Question: im trying to add a (+) icon on right of navigation bar in android, and then launch a new intent when clicked, but i can't seem to make it work, it's showing me the left icon to open/close the drawer, but the right icon is nowhere to be found.
Can anyone give me a hand on why its not working? im loosing my mind here...
The navigation bar looks like this, there's enough room for the right side

ActivityHome.java
'''
package com.roneskinder.x111.activity.fragment;
import java.util.ArrayList;
import android.app.Dialog;
import android.content.ActivityNotFoundException;
import android.content.Context;
import android.content.DialogInterface;
import android.content.DialogInterface.OnDismissListener;
import android.content.DialogInterface.OnKeyListener;
import android.content.Intent;
import android.content.pm.PackageInfo;
import android.content.pm.PackageManager.NameNotFoundException;
import android.content.res.Configuration;
import android.content.res.Resources;
import android.content.res.TypedArray;
import android.graphics.drawable.ColorDrawable;
import android.net.Uri;
import android.os.Bundle;
import android.support.v4.app.ActionBarDrawerToggle;
import android.support.v4.app.Fragment;
import android.support.v4.app.FragmentManager;
import android.support.v4.widget.DrawerLayout;
import android.support.v7.app.ActionBarActivity;
import android.util.Log;
import android.view.KeyEvent;
import android.view.LayoutInflater;
import android.view.Menu;
import android.view.MenuInflater;
import android.view.MenuItem;
import android.view.View;
import android.view.View.OnClickListener;
import android.widget.AdapterView;
import android.widget.Button;
import android.widget.EditText;
import android.widget.ListView;
import android.widget.RelativeLayout;
import android.widget.TextView;
import com.roneskinder.x111.PagerSlidingTabStrip;
import com.roneskinder.x111.R;
import com.roneskinder.x111.adapter.MenuAdapter;
import com.roneskinder.x111.config.AppConfig;
import com.roneskinder.x111.manager.ResourcesContentManager;
import com.roneskinder.x111.model.NavDrawerItem;
import com.roneskinder.x111.util.AppUtils;
public class ActivityHome extends ActionBarActivity {
private Context mContext;
DrawerLayout mDrawerLayout;
private ListView mDrawerList;
private CharSequence mDrawerTitle;
private CharSequence mTitle;
private String[] navMenuTitles;
private FragmentManager mFragmentManager;
private Fragment mFragment;
private ActionBarDrawerToggle mDrawerToggle;
private TypedArray navMenuIcons;
private ArrayList<NavDrawerItem> mNavDrawerItems;
private MenuAdapter menuAdapter;
private Dialog mCustomDialog;
private RelativeLayout mAdsView;
protected static String TAG = ActivityHome.class.toString();
protected static EditText nameList;
@Override
protected void onCreate(Bundle savedInstanceState) {
super.onCreate(savedInstanceState);
setContentView(R.layout.activity_main);
mContext = ActivityHome.this;
showNavigationSlider();
if (savedInstanceState == null) {
selectItem(0);
}
// Init Ads
// initAds();
}
@Override
protected void onResume() {
super.onResume();
setTheme();
}
/**
* Method to show navigation drawer
*/
private void showNavigationSlider() {
if (mDrawerLayout == null) {
// enable ActionBar app icon to behave as action to toggle nav drawer
getActionBar().setDisplayHomeAsUpEnabled(true);
getActionBar().setHomeButtonEnabled(true);
mTitle = mDrawerTitle = getTitle();
navMenuTitles = getResources().getStringArray(
R.array.nav_drawer_items);
navMenuIcons = getResources().obtainTypedArray(
R.array.nav_drawer_icons);
mDrawerLayout = (DrawerLayout) findViewById(R.id.drawer_layout);
mDrawerList = (ListView) findViewById(R.id.left_drawer);
mNavDrawerItems = new ArrayList<NavDrawerItem>();
mNavDrawerItems.add(new NavDrawerItem(navMenuTitles[0],
navMenuIcons.getResourceId(0, -1)));
mNavDrawerItems.add(new NavDrawerItem(navMenuTitles[1],
navMenuIcons.getResourceId(1, -1)));
mNavDrawerItems.add(new NavDrawerItem(navMenuTitles[2],
navMenuIcons.getResourceId(2, -1)));
mNavDrawerItems.add(new NavDrawerItem(navMenuTitles[3],
navMenuIcons.getResourceId(3, -1)));
mNavDrawerItems.add(new NavDrawerItem(navMenuTitles[4],
navMenuIcons.getResourceId(4, -1)));
mNavDrawerItems.add(new NavDrawerItem(navMenuTitles[5],
navMenuIcons.getResourceId(5, -1)));
mNavDrawerItems.add(new NavDrawerItem(navMenuTitles[6],
navMenuIcons.getResourceId(6, -1)));
navMenuIcons.recycle();
mDrawerList.setOnItemClickListener(new SlideMenuClickListener());
menuAdapter = new MenuAdapter(ActivityHome.this);
menuAdapter.setList(mNavDrawerItems);
mDrawerList.setAdapter(menuAdapter);
mDrawerToggle = new ActionBarDrawerToggle
(
this, /* host Activity */
mDrawerLayout, /* DrawerLayout object */
R.drawable.ic_drawer, /* nav drawer image to replace 'Up' caret */
R.string.app_name, /* "open drawer" description for accessibility */
R.string.app_name /* "close drawer" description for accessibility */
) {
public void onDrawerClosed(View view) {
getActionBar().setTitle(mTitle);
invalidateOptionsMenu();
}
public void onDrawerOpened(View drawerView) {
getActionBar().setTitle(mDrawerTitle);
invalidateOptionsMenu();
}
};
mDrawerLayout.setDrawerListener(mDrawerToggle);
}
}
@Override
public void setTitle(CharSequence title) {
mTitle = title;
getActionBar().setTitle(mTitle);
}
/**
* When using the ActionBarDrawerToggle, you must call it during
* onPostCreate() and onConfigurationChanged()...
*/
@Override
protected void onPostCreate(Bundle savedInstanceState) {
super.onPostCreate(savedInstanceState);
mDrawerToggle.syncState();
setTheme();
}
@Override
public void onConfigurationChanged(Configuration newConfig) {
super.onConfigurationChanged(newConfig);
mDrawerToggle.onConfigurationChanged(newConfig);
}
@Override
public boolean onCreateOptionsMenu(Menu menu) {
// Here im inflating my menu options
MenuInflater inflater = getMenuInflater();
inflater.inflate(R.menu.new_list, menu);
return super.onCreateOptionsMenu(menu);
}
/* Called whenever we call invalidateOptionsMenu() */
@Override
public boolean onPrepareOptionsMenu(Menu menu) {
// If the nav drawer is open, hide action items related to the content view
boolean drawerOpen = mDrawerLayout.isDrawerOpen(mDrawerList);
// here im setting its visibility to true/false depending on the drawer position
menu.findItem(R.id.action_new_list).setVisible(!drawerOpen);
return super.onPrepareOptionsMenu(menu);
}
@Override
public boolean onOptionsItemSelected(MenuItem item) {
switch (item.getItemId()) {
case android.R.id.home: {
if (mDrawerLayout.isDrawerOpen(mDrawerList)) {
mDrawerLayout.closeDrawer(mDrawerList);
} else {
mDrawerLayout.openDrawer(mDrawerList);
}
break;
}
// here im adding a click event in the button
case R.id.action_new_list:
aboutClicked();
return true;
}
return super.onOptionsItemSelected(item);
}
/**
* Slide menu item click listener
* */
private class SlideMenuClickListener implements
ListView.OnItemClickListener {
@Override
public void onItemClick(AdapterView<?> parent, View view, int position,
long id) {
onItemClickListerner(position);
}
}
/**
* Display selected navigation drawer list item
* */
private void onItemClickListerner(int position) {
Intent intent = null;
switch (position) {
case 0:
//intent = new Intent(mContext, ActivitySettings.class);
//startActivity(intent);
mDrawerLayout.closeDrawers();
break;
case 1:
//intent = new Intent(mContext, ActivityTheme.class);
//startActivity(intent);
mDrawerLayout.closeDrawers();
break;
case 2:
//updateClicked();
mDrawerLayout.closeDrawers();
break;
case 3:
//moreAppClicked();
mDrawerLayout.closeDrawers();
break;
case 4:
//shareClicked(getString(R.string.share_subject),TabsApplication.getAppUrl());
mDrawerLayout.closeDrawers();
break;
case 5:
//rateAppClicked();
mDrawerLayout.closeDrawers();
break;
case 6:
newListClicked();
mDrawerLayout.closeDrawers();
break;
}
}
/**
* Method to check for updated app.
*/
private void updateClicked() {
try {
startActivity(new Intent(Intent.ACTION_VIEW,
Uri.parse("market://details?id="
+ mContext.getPackageName())));
} catch (ActivityNotFoundException anfe) {
startActivity(new Intent(Intent.ACTION_VIEW,
Uri.parse("http://play.google.com/store/apps/details?id="
+ mContext.getPackageName())));
}
}
/**
* Method to rate the app.
*/
private void rateAppClicked() {
try {
startActivity(new Intent(Intent.ACTION_VIEW,
Uri.parse("market://details?id="
+ mContext.getPackageName())));
} catch (ActivityNotFoundException anfe) {
startActivity(new Intent(Intent.ACTION_VIEW,
Uri.parse("http://play.google.com/store/apps/details?id="
+ mContext.getPackageName())));
}
}
/**
* Method to share app via different available share apps
*/
private void shareClicked(String subject, String text) {
Intent intent = new Intent(Intent.ACTION_SEND);
intent.setType("text/plain");
intent.putExtra(Intent.EXTRA_SUBJECT, subject);
intent.putExtra(Intent.EXTRA_TEXT, text);
startActivity(Intent.createChooser(intent,
getString(R.string.share_via)));
}
/**
* Method to Show more apps from Developer
*/
private void moreAppClicked() {
try {
startActivity(new Intent(Intent.ACTION_VIEW, Uri.parse(String
.format("market://search?q=pub:%s",
AppConfig.PLAYSTORE_ACCOUNT_NAME))));
} catch (ActivityNotFoundException anfe) {
startActivity(new Intent(
Intent.ACTION_VIEW,
Uri.parse(String
.format("https://play.google.com/store/apps/developer?id=%s&hl=en",
AppConfig.PLAYSTORE_ACCOUNT_NAME))));
}
}
/**
* Method to show about
*/
private void aboutClicked() {
try {
String appname = null;
appname = getString(R.string.app_name_message) + " "
+ getString(R.string.app_name) + "" + "
";
String appversion = getString(R.string.app_version)
+ " "
+ mContext.getPackageManager().getPackageInfo(
mContext.getPackageName(),
PackageInfo.CONTENTS_FILE_DESCRIPTOR).versionCode
+ "
";
String name = getString(R.string.response_message);
showAboutCustomDialog(getString(R.string.about), appname
+ appversion + name, getString(R.string.ok),
getString(R.string.cancel), true);
} catch (NameNotFoundException ex) {
ex.printStackTrace();
}
}
/**
* Method to show custom dialog.
*
* @param title
* @param message
* @param okText
* @param cancelText
* @param singleButtonEnabled
*/
private void showAboutCustomDialog(String title, String message,
String okText, String cancelText, boolean singleButtonEnabled) {
LayoutInflater inflater = (LayoutInflater) mContext
.getSystemService(Context.LAYOUT_INFLATER_SERVICE);
View dialogView = inflater.inflate(R.layout.about_dialog_view, null);
RelativeLayout titlebarView = (RelativeLayout) dialogView
.findViewById(R.id.title_bar_view);
titlebarView.setBackgroundColor(ResourcesContentManager.getInstance()
.getTitleBarColor(mContext, -1));
Button okButton = (Button) dialogView.findViewById(R.id.ok_button);
Button cancelButton = (Button) dialogView
.findViewById(R.id.cancel_button);
okButton.setBackgroundResource(ResourcesContentManager.getInstance()
.getButtonBackgroundResource(mContext, -1));
okButton.setTextAppearance(mContext, ResourcesContentManager
.getInstance().getButtonTextStyle(mContext, -1));
cancelButton.setBackgroundResource(ResourcesContentManager
.getInstance().getButtonBackgroundResource(mContext, -1));
cancelButton.setTextAppearance(mContext, ResourcesContentManager
.getInstance().getButtonTextStyle(mContext, -1));
TextView titleTextview = (TextView) dialogView
.findViewById(R.id.title_textview);
TextView messageTextview = (TextView) dialogView
.findViewById(R.id.message_textview);
TextView name = (TextView) dialogView.findViewById(R.id.email_textview);
name.setText("test@test.com");
if (mCustomDialog != null) {
mCustomDialog.dismiss();
mCustomDialog = null;
}
mCustomDialog = new Dialog(mContext,
android.R.style.Theme_Translucent_NoTitleBar);
mCustomDialog.setContentView(dialogView);
mCustomDialog.setOnKeyListener(new OnKeyListener() {
public boolean onKey(DialogInterface dialog, int keyCode,
KeyEvent event) {
if (KeyEvent.KEYCODE_BACK == keyCode) {
dialog.dismiss();
}
return false;
}
});
mCustomDialog.setOnDismissListener(new OnDismissListener() {
public void onDismiss(DialogInterface dialog) {
}
});
mCustomDialog.setCanceledOnTouchOutside(false);
titleTextview.setText(title);
messageTextview.setText(message);
if (singleButtonEnabled) {
okButton.setText(okText);
cancelButton.setVisibility(View.GONE);
} else {
okButton.setText(okText);
cancelButton.setText(cancelText);
}
/**
* Listener for OK button click.
*/
okButton.setOnClickListener(new OnClickListener() {
public void onClick(View v) {
mCustomDialog.dismiss();
}
});
/**
* Listener for Cancel button click.
*/
cancelButton.setOnClickListener(new OnClickListener() {
public void onClick(View v) {
mCustomDialog.dismiss();
}
});
mCustomDialog.show();
}
/**
* Method to create new list
*/
private void newListClicked() {
showCreateListDialog("Nueva lista de compras", "Crear", getString(R.string.cancel), false);
}
/**
* Method to create new list dialog
*
* @param title
* @param message
* @param okText
* @param cancelText
* @param singleButtonEnabled
*/
private void showCreateListDialog(String title,
String okText, String cancelText, boolean singleButtonEnabled) {
LayoutInflater inflater = (LayoutInflater) mContext.getSystemService(Context.LAYOUT_INFLATER_SERVICE);
View dialogView = inflater.inflate(R.layout.new_list_dialog_view, null);
RelativeLayout titlebarView = (RelativeLayout) dialogView
.findViewById(R.id.title_bar_view);
titlebarView.setBackgroundColor(ResourcesContentManager.getInstance()
.getTitleBarColor(mContext, -1));
Button okButton = (Button) dialogView.findViewById(R.id.ok_button);
Button cancelButton = (Button) dialogView.findViewById(R.id.cancel_button);
okButton.setBackgroundResource(ResourcesContentManager.getInstance().getButtonBackgroundResource(mContext, -1));
okButton.setTextAppearance(mContext, ResourcesContentManager.getInstance().getButtonTextStyle(mContext, -1));
cancelButton.setBackgroundResource(ResourcesContentManager.getInstance().getButtonBackgroundResource(mContext, -1));
cancelButton.setTextAppearance(mContext, ResourcesContentManager.getInstance().getButtonTextStyle(mContext, -1));
TextView titleTextview = (TextView) dialogView.findViewById(R.id.title_textview);
nameList = (EditText) dialogView.findViewById(R.id.list_name);
if (mCustomDialog != null) {
mCustomDialog.dismiss();
mCustomDialog = null;
}
mCustomDialog = new Dialog(mContext,android.R.style.Theme_Translucent_NoTitleBar);
mCustomDialog.setContentView(dialogView);
mCustomDialog.setOnKeyListener(new OnKeyListener() {
public boolean onKey(DialogInterface dialog, int keyCode,
KeyEvent event) {
if (KeyEvent.KEYCODE_BACK == keyCode) {
dialog.dismiss();
}
return false;
}
});
mCustomDialog.setOnDismissListener(new OnDismissListener() {
public void onDismiss(DialogInterface dialog) {
}
});
mCustomDialog.setCanceledOnTouchOutside(false);
titleTextview.setText(title);
if (singleButtonEnabled) {
okButton.setText(okText);
cancelButton.setVisibility(View.GONE);
} else {
okButton.setText(okText);
cancelButton.setText(cancelText);
}
/**
* Listener for OK button click.
*/
okButton.setOnClickListener(new OnClickListener() {
public void onClick(View v) {
// if list has valid name, save
String name = nameList.getText().toString();
if(!name.matches("")){
Intent intent = new Intent(mContext, ActivityAddProductsToList.class);
startActivity(intent);
mCustomDialog.dismiss();
}else{
AppUtils.showToast(mContext, "Por favor ingrese el nombre de la nueva lista");
}
}
});
/**
* Listener for Cancel button click.
*/
cancelButton.setOnClickListener(new OnClickListener() {
public void onClick(View v) {
mCustomDialog.dismiss();
}
});
mCustomDialog.show();
}
private void selectItem(int position) {
switch (position) {
case 0:
getSupportFragmentManager()
.beginTransaction()
.add(R.id.content,
FragmentPageSlidingTabStrip.newInstance(),
FragmentPageSlidingTabStrip.TAG).commit();
break;
default:
// mFragment = new PlanetFragment();
// Bundle args = new Bundle();
// args.putInt(PlanetFragment.ARG_PLANET_NUMBER, position);
// mFragment.setArguments(args);
//
// getSupportFragmentManager().beginTransaction()
// .add(R.id.content, mFragment).commit();
break;
}
mDrawerLayout.closeDrawer(mDrawerList);
}
@Override
protected void onDestroy() {
if (mContext != null) {
if (mCustomDialog != null) {
mCustomDialog.dismiss();
mCustomDialog = null;
}
mDrawerList = null;
mDrawerTitle = null;
mTitle = null;
navMenuTitles = null;
mFragmentManager = null;
mFragment = null;
mDrawerLayout = null;
mDrawerToggle = null;
mContext = null;
super.onDestroy();
}
}
/**
* Method to set themes backgrounds
*/
private void setTheme() {
int actionBarTitleId = Resources.getSystem().getIdentifier(
"action_bar_title", "id", "android");
if (actionBarTitleId > 0) {
TextView title = (TextView) findViewById(actionBarTitleId);
title.setTextAppearance(mContext, R.style.ActionBarTitleTextStyle);
}
getSupportActionBar().setBackgroundDrawable(
new ColorDrawable(ResourcesContentManager.getInstance()
.getTitleBarColor(mContext, -1)));
mDrawerList.setBackgroundColor(ResourcesContentManager.getInstance()
.getScreenBgColor(mContext, -1));
PagerSlidingTabStrip tabStrip = (PagerSlidingTabStrip) findViewById(R.id.tabs);
tabStrip.setIndicatorColor(ResourcesContentManager.getInstance()
.getTitleBarColor(mContext, -1));
}
/**
* Method to inits the ads banner view
*/
/*
private void initAds() {
if (mAdsView == null) {
mAdsView = (RelativeLayout) findViewById(R.id.bottom_ads_view);
}
if (AppConfig.BANNER_ADS_ENABLED) {
mAdsView.setVisibility(View.VISIBLE);
AppUtils.addAdsBannerView(ActivityHome.this, mAdsView);
} else {
mAdsView.setVisibility(View.GONE);
}
}
*/
}
'''
activity_main.xml
'''
<android.support.v4.widget.DrawerLayout xmlns:android="http://schemas.android.com/apk/res/android"
android:id="@+id/drawer_layout"
android:layout_width="fill_parent"
android:layout_height="fill_parent" >
<RelativeLayout
android:id="@+id/content_view"
android:layout_width="fill_parent"
android:layout_height="fill_parent" >
<RelativeLayout
android:id="@+id/bottom_ads_view"
android:layout_width="wrap_content"
android:layout_height="wrap_content"
android:layout_alignParentBottom="true"
android:layout_centerHorizontal="true" >
</RelativeLayout>
<RelativeLayout
android:id="@+id/content"
android:layout_width="fill_parent"
android:layout_height="fill_parent"
android:layout_above="@id/bottom_ads_view" >
</RelativeLayout>
</RelativeLayout>
<!-- The navigation drawer -->
<ListView
android:id="@+id/left_drawer"
android:layout_width="@dimen/slider_width"
android:layout_height="fill_parent"
android:layout_gravity="start"
android:background="@color/slider_bg_color"
android:choiceMode="singleChoice"
android:divider="@color/slider_divider_color"
android:dividerHeight="1dp" />
</android.support.v4.widget.DrawerLayout>
'''
new_list.xml
'''
<menu xmlns:android="http://schemas.android.com/apk/res/android">
<item android:id="@+id/action_new_list"
android:icon="@drawable/action_search"
android:title="@string/action_new_list"
android:showAsAction="ifRoom|withText" />
</menu>
'''
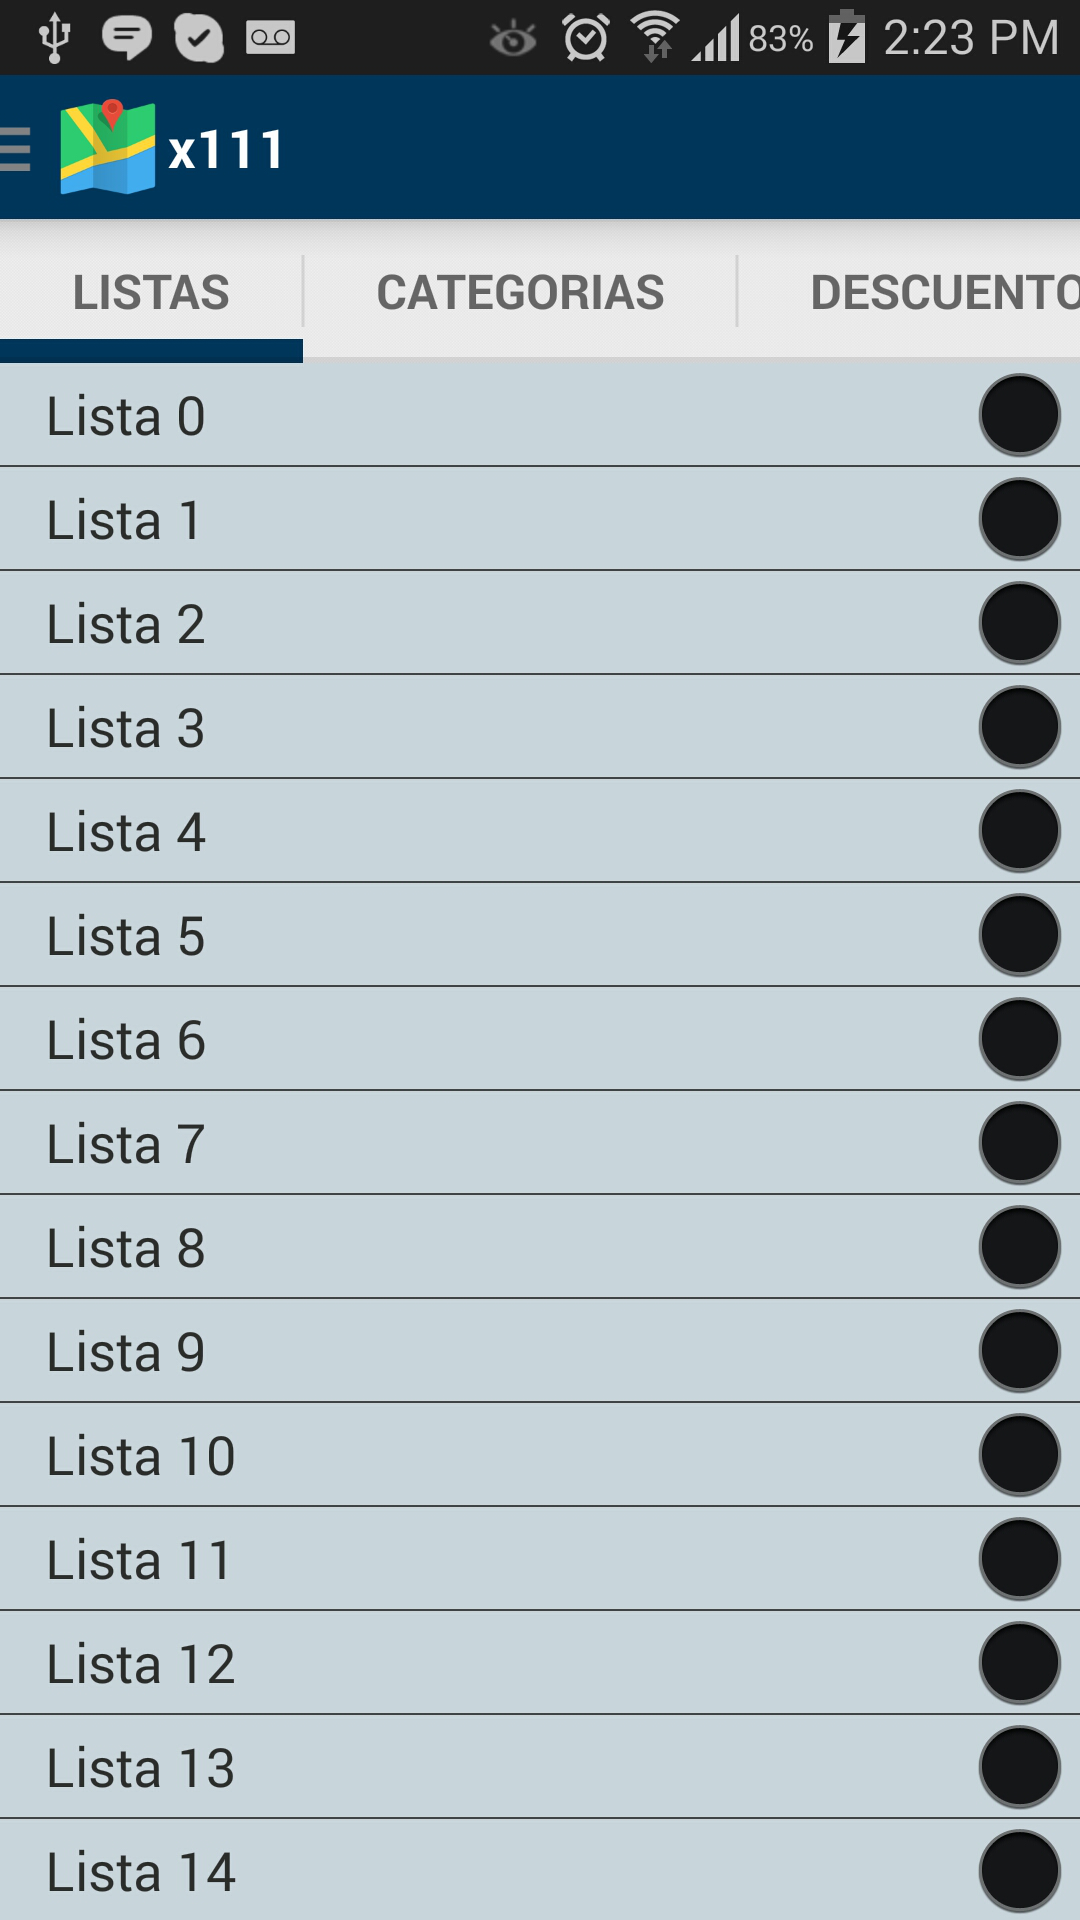
Answer: Change following line in 'onCreateOptionsMenu'
'''
return super.onCreateOptionsMenu(menu);
'''
to
'''
return true;
'''